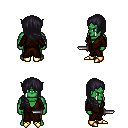
a pixel art fantasy rpg character, male body template, orc, green skin, brown robe, magenta pants, raven right-swept hairstyle, gold boots, dagger, four views (front, back, left, right), 2x2 character sprite sheet, small pixel art, hard edges, no anti-aliasing